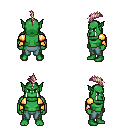
a pixel art fantasy rpg character, male body template, orc, green skin, gold arm armor, teal pants, white blonde mohawk hairstyle, four views (front, back, left, right), 2x2 character sprite sheet, small pixel art, hard edges, no anti-aliasing